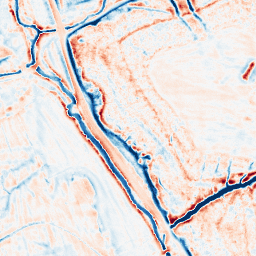
Category: edge_preserving
Decomposition family: bilateral
Decomposition parameters: d: 15
sigma_color: 100
sigma_space: 150
Upsampling method: sinc_blackman
Upsampling parameters: scale: 4
kernel_size: 16
Upsampling scale: 4